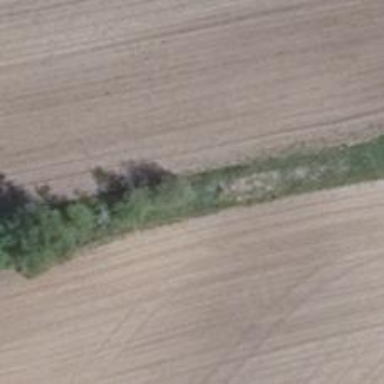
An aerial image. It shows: Row of deciduous broadleaved trees.